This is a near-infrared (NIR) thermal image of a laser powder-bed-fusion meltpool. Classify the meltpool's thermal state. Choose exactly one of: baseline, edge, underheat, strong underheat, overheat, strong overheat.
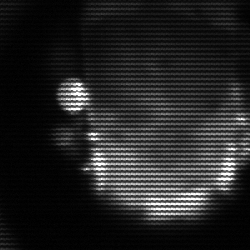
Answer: baseline